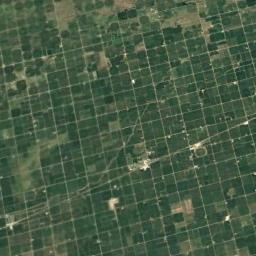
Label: circular_farmland